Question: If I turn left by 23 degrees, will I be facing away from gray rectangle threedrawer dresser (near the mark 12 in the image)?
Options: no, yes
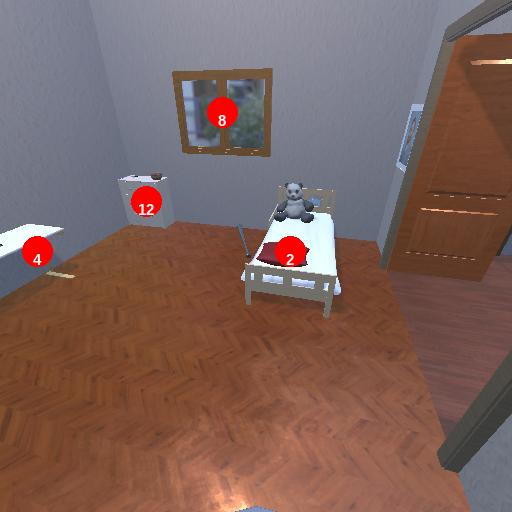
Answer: no